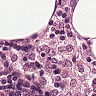
Metastatic tissue present: no